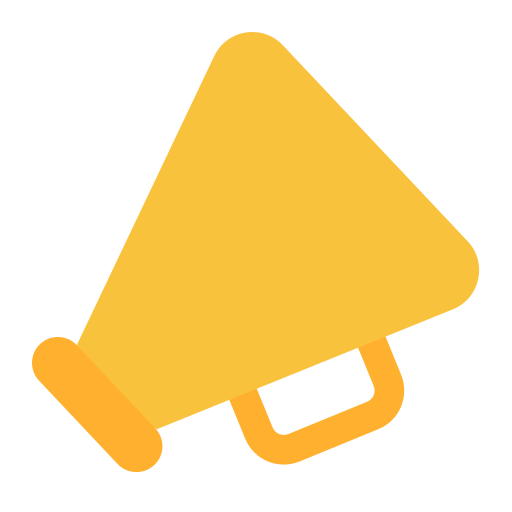
megaphone flat